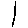
Label: line